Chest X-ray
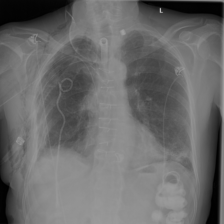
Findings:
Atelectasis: negative
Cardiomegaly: negative
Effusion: negative
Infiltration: negative
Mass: negative
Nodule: negative
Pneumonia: negative
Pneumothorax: positive
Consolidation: negative
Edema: negative
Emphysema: positive
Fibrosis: negative
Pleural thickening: negative
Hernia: negative